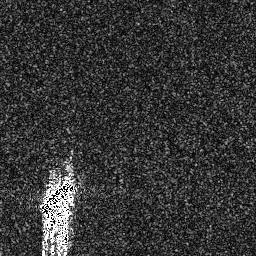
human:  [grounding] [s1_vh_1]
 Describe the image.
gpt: In the satellite image, there is  <ref>1 medium ship </ref> <box>[[14, 69, 29, 85, 0]]</box> located at bottom left.